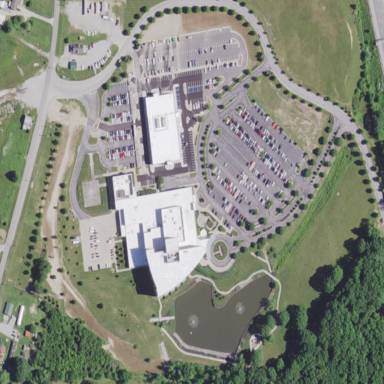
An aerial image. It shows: Healthcare facility identified as hospital.